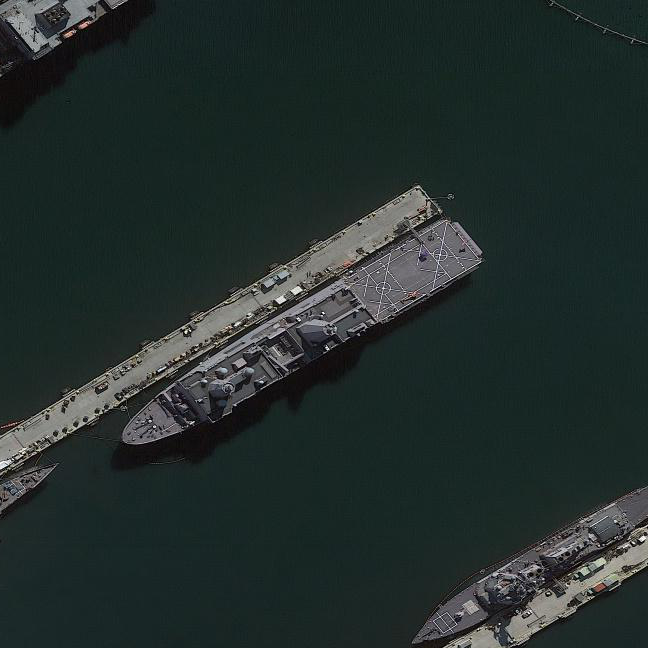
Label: San_Antonio-class_transport_dock